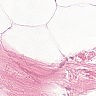
Metastatic tissue present: no